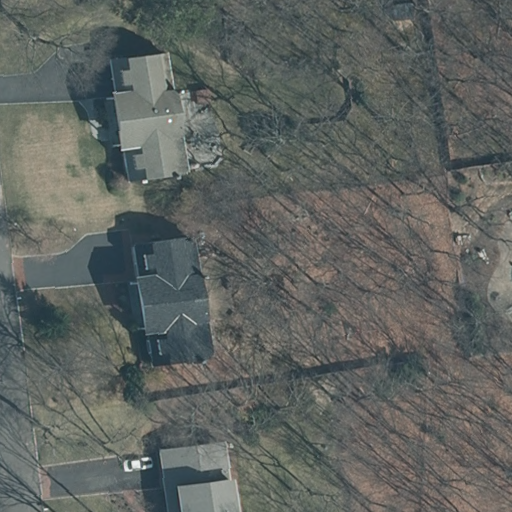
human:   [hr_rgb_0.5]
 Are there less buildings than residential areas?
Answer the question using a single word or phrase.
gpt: no

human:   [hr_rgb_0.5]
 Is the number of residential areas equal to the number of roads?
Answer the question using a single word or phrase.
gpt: yes

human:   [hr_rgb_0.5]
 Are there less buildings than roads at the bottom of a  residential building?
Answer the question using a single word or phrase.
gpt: no

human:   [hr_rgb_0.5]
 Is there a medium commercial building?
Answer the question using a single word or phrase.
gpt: no

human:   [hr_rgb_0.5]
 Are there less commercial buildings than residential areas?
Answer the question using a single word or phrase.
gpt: yes

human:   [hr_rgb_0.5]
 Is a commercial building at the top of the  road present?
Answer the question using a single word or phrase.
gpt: no

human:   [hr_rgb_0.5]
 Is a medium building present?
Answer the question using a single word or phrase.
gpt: yes

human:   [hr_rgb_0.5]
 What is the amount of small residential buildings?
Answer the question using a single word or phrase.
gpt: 0

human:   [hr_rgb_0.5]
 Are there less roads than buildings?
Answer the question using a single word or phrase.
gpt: yes

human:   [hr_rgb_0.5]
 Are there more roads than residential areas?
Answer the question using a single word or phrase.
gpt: no

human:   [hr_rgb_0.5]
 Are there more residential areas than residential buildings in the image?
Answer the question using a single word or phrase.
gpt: no

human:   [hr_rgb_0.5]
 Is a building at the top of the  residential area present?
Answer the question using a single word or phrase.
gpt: yes

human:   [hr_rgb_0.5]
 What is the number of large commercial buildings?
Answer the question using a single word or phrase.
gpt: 0

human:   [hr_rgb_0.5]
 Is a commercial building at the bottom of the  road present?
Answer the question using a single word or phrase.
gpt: no

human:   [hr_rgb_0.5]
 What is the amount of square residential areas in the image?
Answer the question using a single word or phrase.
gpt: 0

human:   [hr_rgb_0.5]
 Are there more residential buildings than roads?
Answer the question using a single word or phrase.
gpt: yes

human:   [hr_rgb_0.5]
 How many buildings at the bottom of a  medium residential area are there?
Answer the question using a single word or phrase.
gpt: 0

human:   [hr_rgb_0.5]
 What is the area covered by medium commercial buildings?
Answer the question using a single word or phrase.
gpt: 0m2

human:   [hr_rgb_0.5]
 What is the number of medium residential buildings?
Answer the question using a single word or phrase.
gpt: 3

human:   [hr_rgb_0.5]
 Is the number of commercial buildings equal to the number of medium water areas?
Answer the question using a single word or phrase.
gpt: yes

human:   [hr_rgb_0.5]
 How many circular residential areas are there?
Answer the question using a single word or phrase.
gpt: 0

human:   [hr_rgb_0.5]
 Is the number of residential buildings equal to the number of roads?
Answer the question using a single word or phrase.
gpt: no

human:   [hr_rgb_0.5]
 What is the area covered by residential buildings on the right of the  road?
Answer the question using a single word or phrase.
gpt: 851m2

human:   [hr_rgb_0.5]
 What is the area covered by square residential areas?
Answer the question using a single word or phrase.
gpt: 0m2

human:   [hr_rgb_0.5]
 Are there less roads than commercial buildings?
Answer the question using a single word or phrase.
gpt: no

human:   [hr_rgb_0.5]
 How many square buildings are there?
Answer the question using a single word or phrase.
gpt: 0

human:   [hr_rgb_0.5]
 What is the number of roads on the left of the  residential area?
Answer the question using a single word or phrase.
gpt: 0

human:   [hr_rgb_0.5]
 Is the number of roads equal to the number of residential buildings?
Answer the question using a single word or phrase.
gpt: no

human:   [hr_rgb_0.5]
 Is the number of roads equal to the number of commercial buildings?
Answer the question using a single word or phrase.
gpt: no

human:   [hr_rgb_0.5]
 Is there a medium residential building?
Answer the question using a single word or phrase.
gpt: yes

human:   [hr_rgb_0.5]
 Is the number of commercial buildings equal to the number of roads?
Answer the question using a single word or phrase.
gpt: no

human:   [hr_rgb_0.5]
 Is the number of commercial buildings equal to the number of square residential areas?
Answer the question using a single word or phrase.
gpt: yes

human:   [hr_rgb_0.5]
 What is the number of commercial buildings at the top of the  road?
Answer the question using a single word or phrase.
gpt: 0

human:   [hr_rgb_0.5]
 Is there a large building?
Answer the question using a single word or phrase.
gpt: no

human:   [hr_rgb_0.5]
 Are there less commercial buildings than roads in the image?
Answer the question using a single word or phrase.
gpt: yes

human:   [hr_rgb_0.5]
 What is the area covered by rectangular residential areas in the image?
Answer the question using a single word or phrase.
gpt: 10639m2